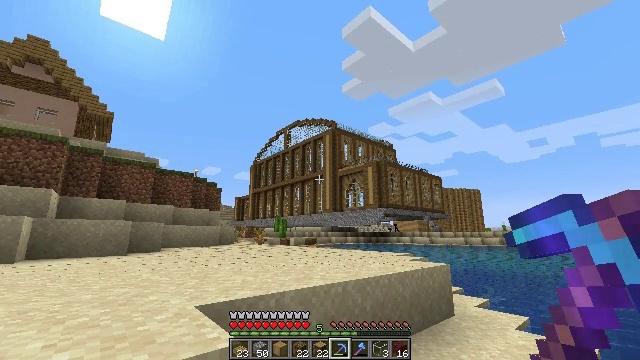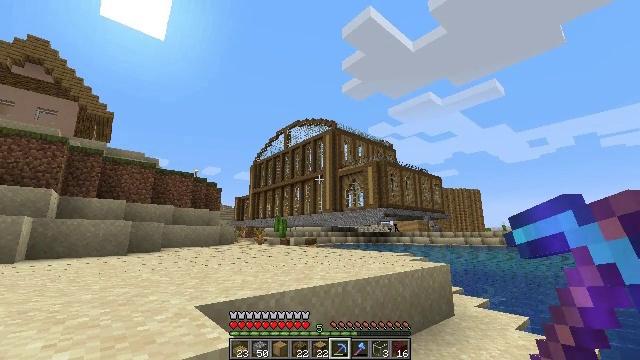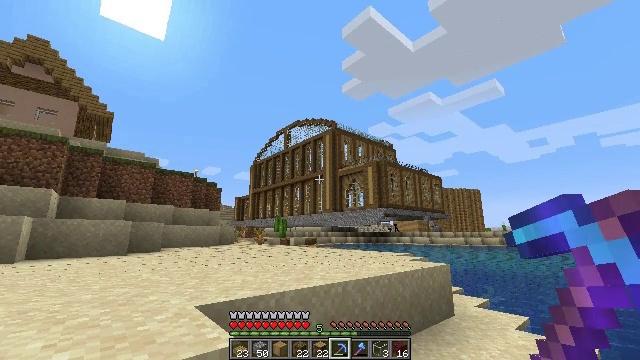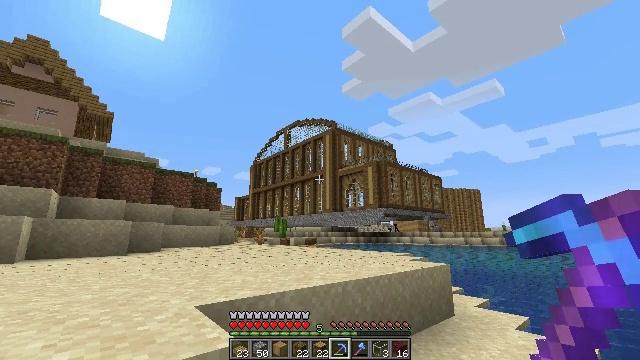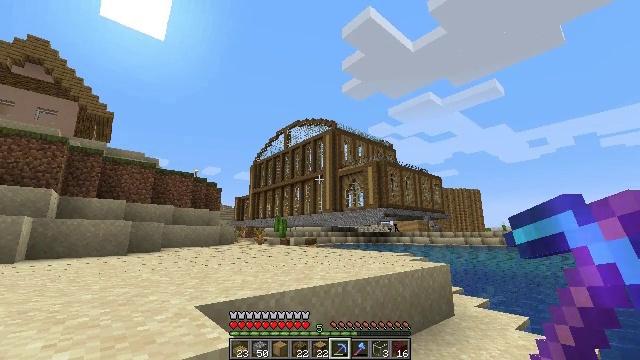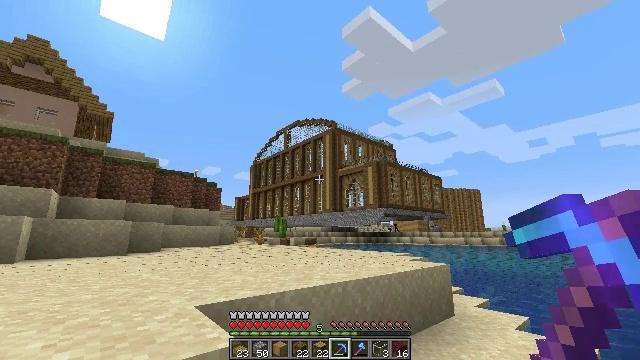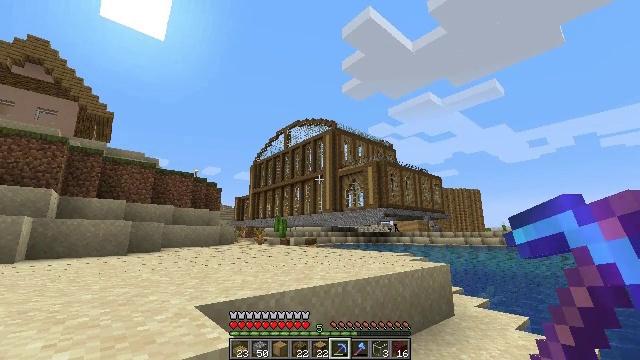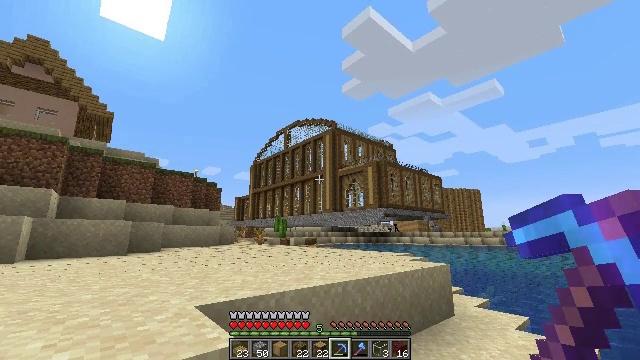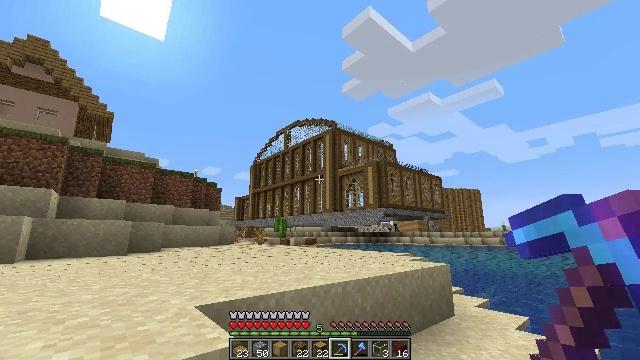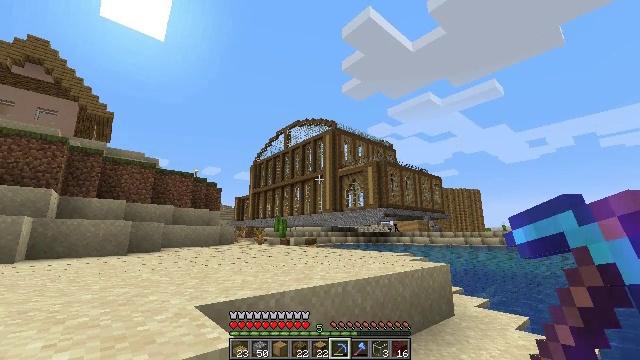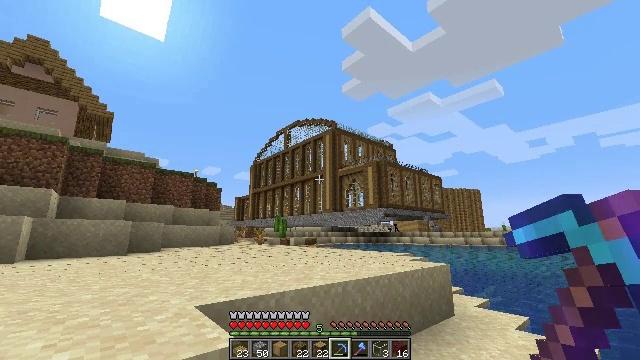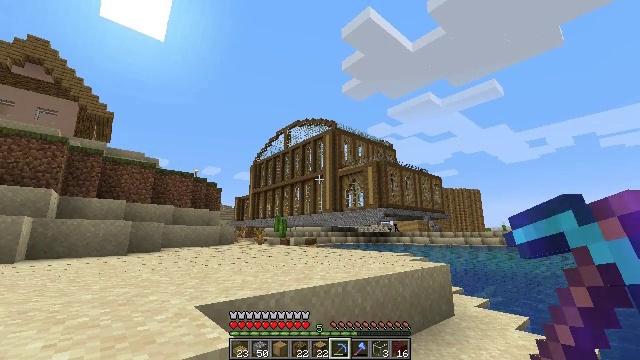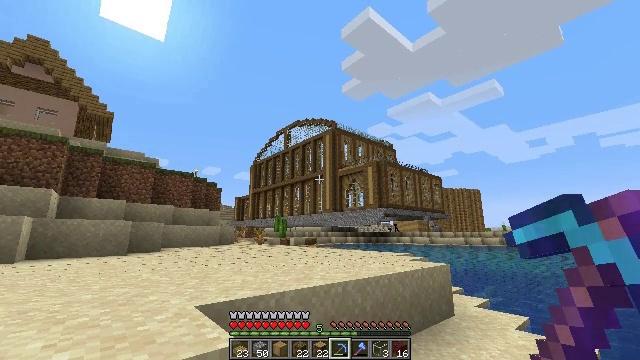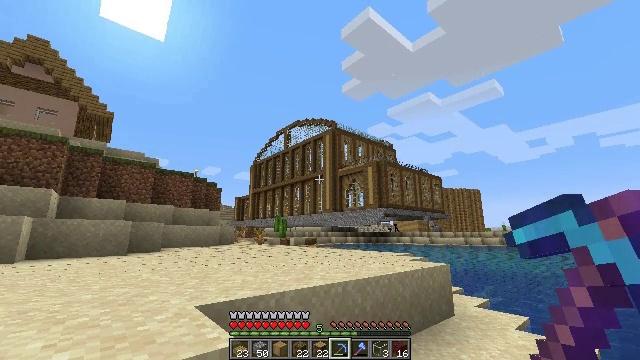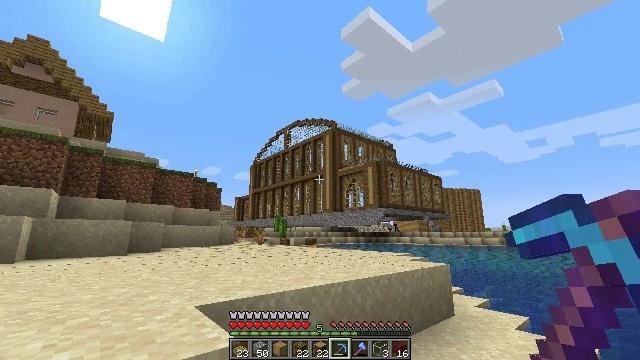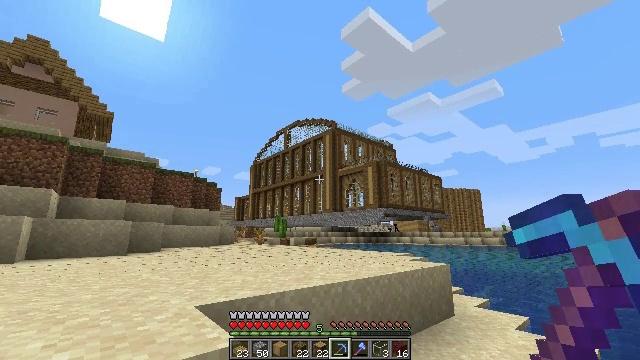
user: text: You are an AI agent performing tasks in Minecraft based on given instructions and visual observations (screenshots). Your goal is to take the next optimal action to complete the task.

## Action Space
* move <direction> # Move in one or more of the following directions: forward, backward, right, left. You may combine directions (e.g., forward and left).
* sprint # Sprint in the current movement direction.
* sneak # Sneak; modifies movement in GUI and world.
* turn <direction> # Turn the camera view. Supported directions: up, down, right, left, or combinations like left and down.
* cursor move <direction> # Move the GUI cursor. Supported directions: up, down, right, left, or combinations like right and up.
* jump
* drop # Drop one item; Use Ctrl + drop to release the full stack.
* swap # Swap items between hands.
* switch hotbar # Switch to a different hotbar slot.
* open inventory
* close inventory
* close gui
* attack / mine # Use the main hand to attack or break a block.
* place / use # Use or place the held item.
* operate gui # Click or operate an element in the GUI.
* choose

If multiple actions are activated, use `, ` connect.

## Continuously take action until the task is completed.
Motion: motion action
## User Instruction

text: Break the potato plant to gather potatoes.
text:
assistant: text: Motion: no_op
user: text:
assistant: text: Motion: no_op
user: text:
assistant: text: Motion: no_op
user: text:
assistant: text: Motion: no_op
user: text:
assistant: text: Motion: no_op
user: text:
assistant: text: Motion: no_op
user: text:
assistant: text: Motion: no_op
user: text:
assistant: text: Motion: no_op
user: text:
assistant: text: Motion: no_op
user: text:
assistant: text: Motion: no_op
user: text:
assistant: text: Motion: no_op
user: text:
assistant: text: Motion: no_op
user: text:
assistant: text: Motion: no_op
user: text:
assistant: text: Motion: no_op
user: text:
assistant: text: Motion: no_op
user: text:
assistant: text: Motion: no_op
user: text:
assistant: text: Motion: no_op
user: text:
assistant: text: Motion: no_op
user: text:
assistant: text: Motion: no_op
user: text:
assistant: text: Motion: no_op
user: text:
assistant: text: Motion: no_op
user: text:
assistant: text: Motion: no_op
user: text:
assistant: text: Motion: no_op
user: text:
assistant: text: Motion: no_op
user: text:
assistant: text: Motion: no_op
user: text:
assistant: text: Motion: no_op
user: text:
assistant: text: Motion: no_op
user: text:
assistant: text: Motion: no_op
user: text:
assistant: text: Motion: no_op
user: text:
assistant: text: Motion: no_op